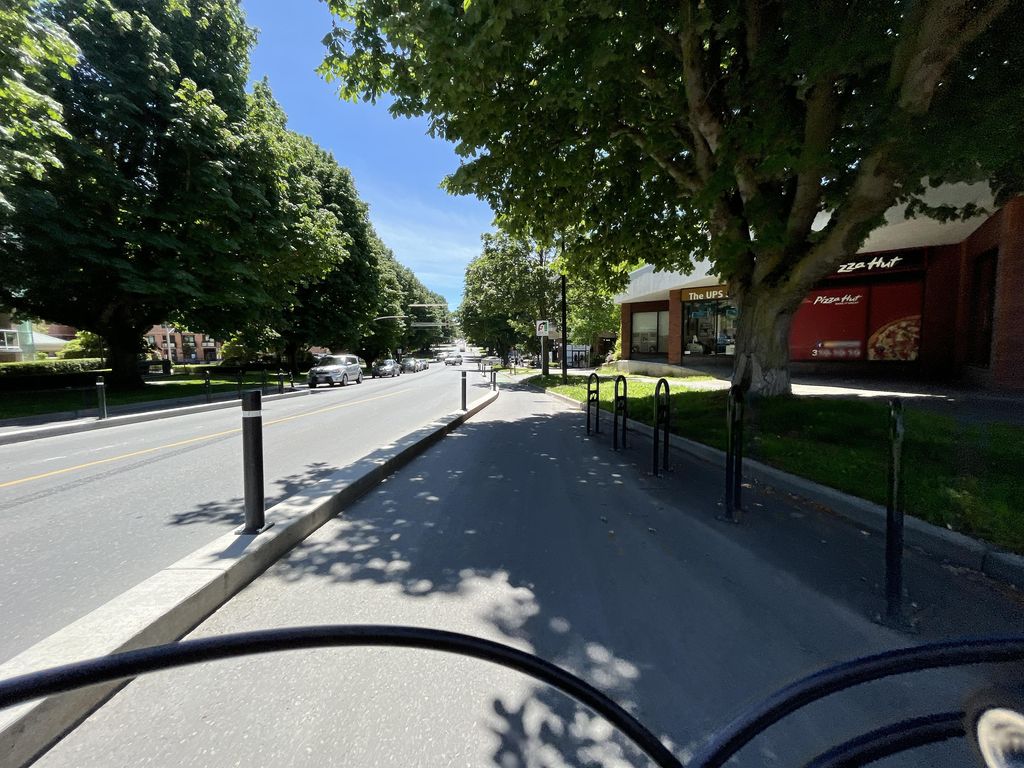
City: victoria